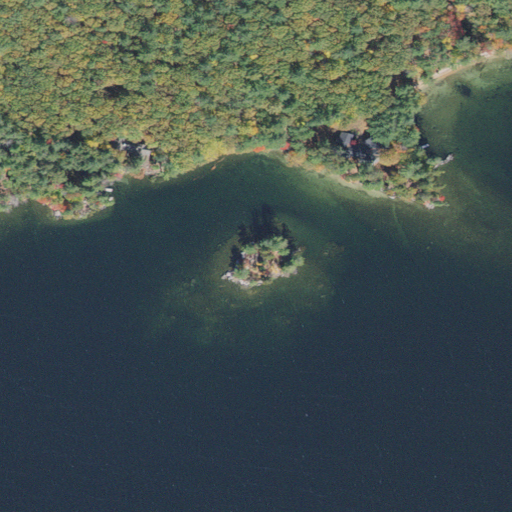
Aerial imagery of island in New Hampshire named Echo Island containing open water, deciduous forest, evergreen forest, mixed forest, open development, herbaceous wetlands, and low intensity development